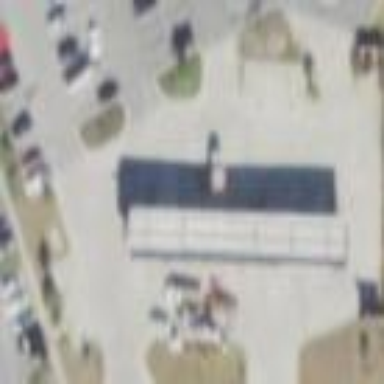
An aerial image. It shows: Fuel station.